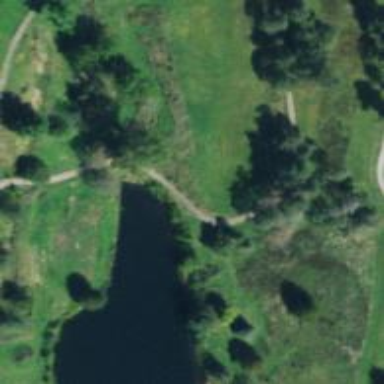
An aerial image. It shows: View of golf hole.